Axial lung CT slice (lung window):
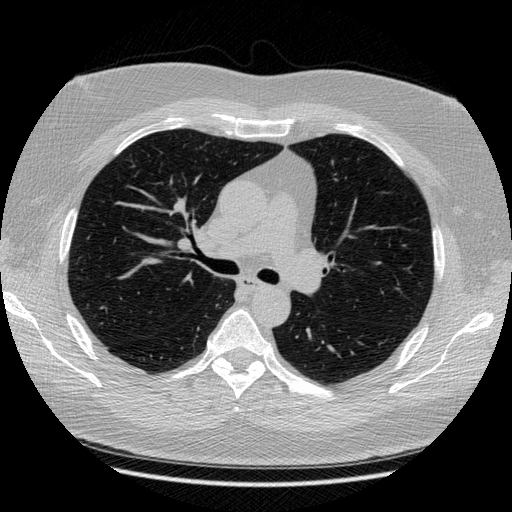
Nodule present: no